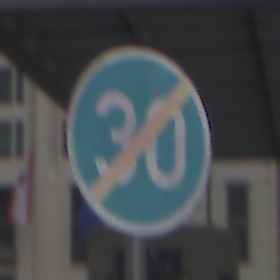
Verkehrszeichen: EndeMindestgeschwindigkeit
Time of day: MorningAfternoon
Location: Outdoor (Urban)
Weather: Overcast
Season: NotSpecified
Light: Natural